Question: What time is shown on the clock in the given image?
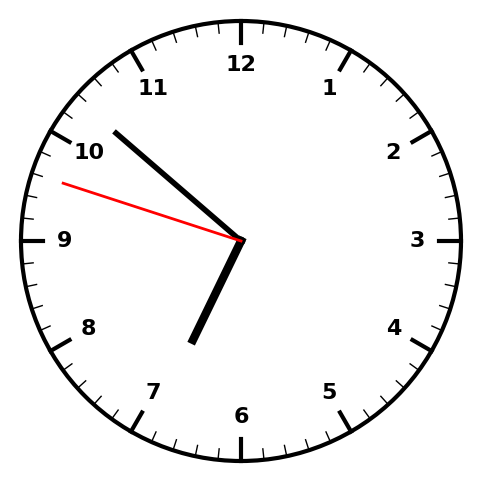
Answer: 06:51:48